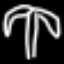
Label: palm tree